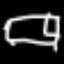
Label: bed